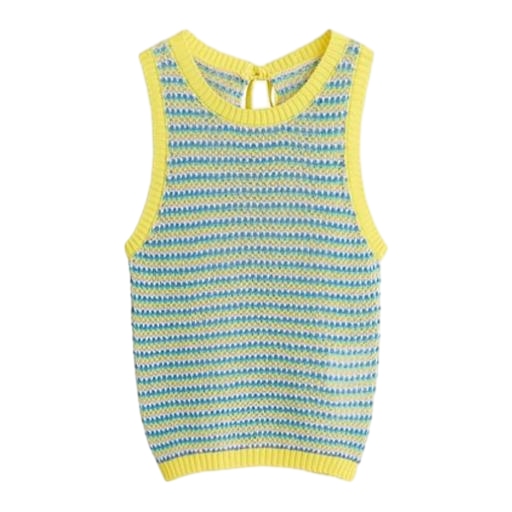
light colored striped tank top, multicolor girl cami, multicolor cropped tank top, white background